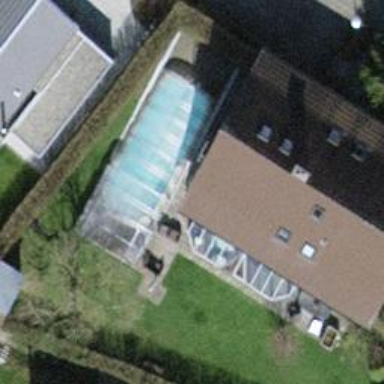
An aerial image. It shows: Outdoor swimming pool in leisure land.